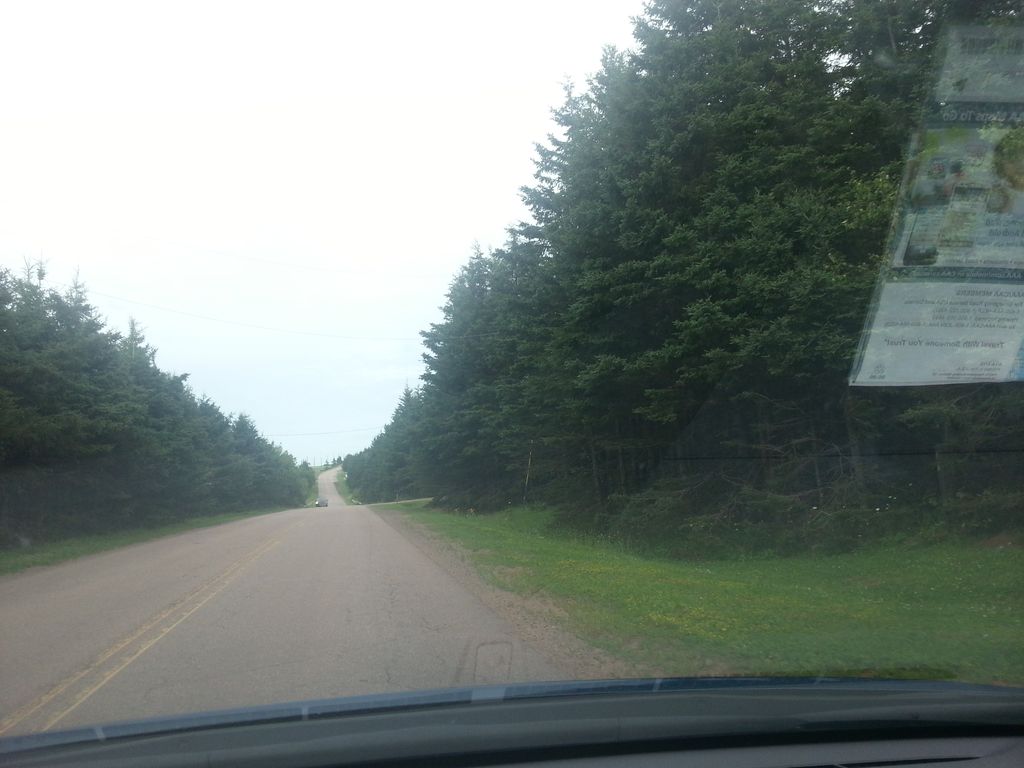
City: charlottetown